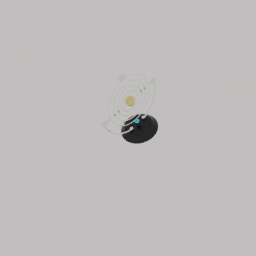
Label: decoration